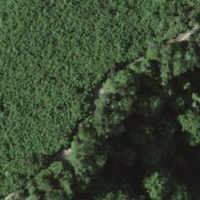
EUNIS habitat code: 41
Species observed at this site:
Clinopodium vulgare
Cardamine heptaphylla
Orchis mascula
Convallaria majalis